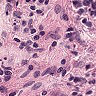
Metastatic tissue present: no